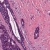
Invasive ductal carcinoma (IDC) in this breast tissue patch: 0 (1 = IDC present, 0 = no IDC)